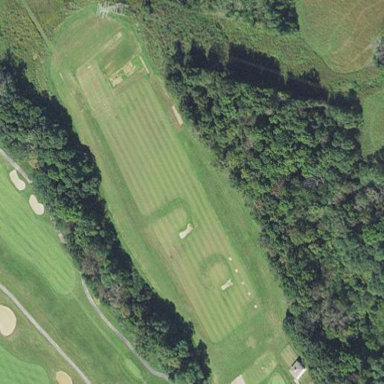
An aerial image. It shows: Driving range for golf on grass.